Question: Recently I transferred my website and domain from 1and1 to inmotionhosting. When I try to visit my website (www.wapgee.com). It shows this error:

Anyone who have faced this problem? I will appreciate the help!
This error log I found in 'public_html' folder
'''
[Wed Nov 09 02:38:23.<PHONE>] [:error] [pid 662939:tid 139899948750592] [client 144.76.13.209:64849] File does not exist: /home/wapgee/public_html/index.php
[Wed Nov 09 02:38:23.<PHONE>] [:error] [pid 663540:tid 139899990714112] [client 144.76.13.209:64845] File does not exist: /home/wapgee/public_html/index.php
[Wed Nov 09 02:38:23.<PHONE>] [:error] [pid 662939:tid 139899948750592] [client 144.76.13.209:64849] File does not exist: /home/wapgee/public_html/index.php
[Wed Nov 09 02:38:23.<PHONE>] [:error] [pid 662939:tid 139899948750592] [client 144.76.13.209:64849] File does not exist: /home/wapgee/public_html/index.php
[Wed Nov 09 02:38:23.<PHONE>] [:error] [pid 663540:tid 139899990714112] [client 144.76.13.209:64845] File does not exist: /home/wapgee/public_html/index.php
[Wed Nov 09 02:30:14.<PHONE>] [:error] [pid 572374:tid 139899906787072] [client 141.8.143.213:57443] File does not exist: /home/wapgee/public_html/index.php
'''
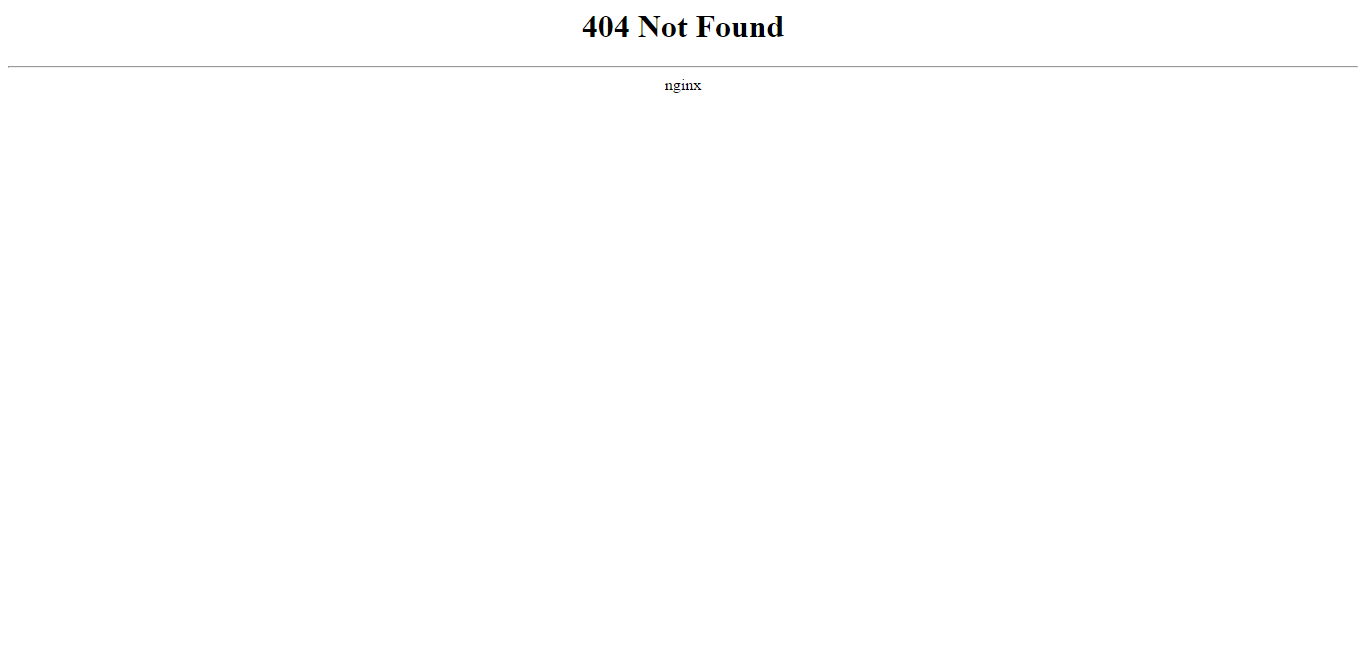
Answer: You have to wait at least one day. Because dns changes can take 12 hours or than 12 hours to change.
you need to remove dns cache, lets do it
1. Click on the Start Menu
2. Type cmd in the search box
3. Right click on cmd in the programs search results and choose Run as Administrator
1. Click on the Start Menu Select Run
2. Type or select cmd to open the command line window
Once the cmd opens type this command:
'''
ipconfig /flushdns
'''
---
Then you need to clear your browser chache:
<URL>
<URL>